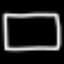
Label: square